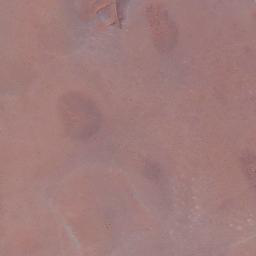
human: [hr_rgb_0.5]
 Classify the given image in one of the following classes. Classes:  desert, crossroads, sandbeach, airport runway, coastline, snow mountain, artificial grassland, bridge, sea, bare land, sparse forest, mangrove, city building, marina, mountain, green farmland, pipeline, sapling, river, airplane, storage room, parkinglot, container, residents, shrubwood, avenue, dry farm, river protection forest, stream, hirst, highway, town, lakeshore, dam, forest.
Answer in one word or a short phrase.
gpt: desert